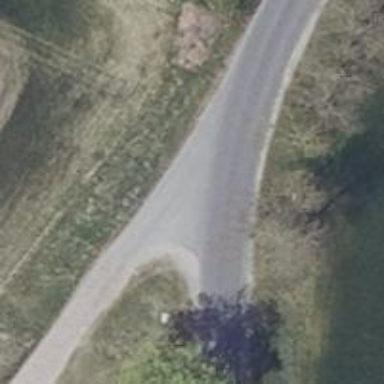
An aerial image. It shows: Asphalt road classified as tertiary.